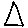
Label: triangle